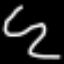
Label: squiggle